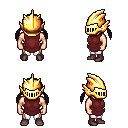
a pixel art fantasy rpg character, male body template, human, light skin, maroon tunic, white pants, raven twin-tailed hairstyle, gold helm, maroon shoes, four views (front, back, left, right), 2x2 character sprite sheet, small pixel art, hard edges, no anti-aliasing